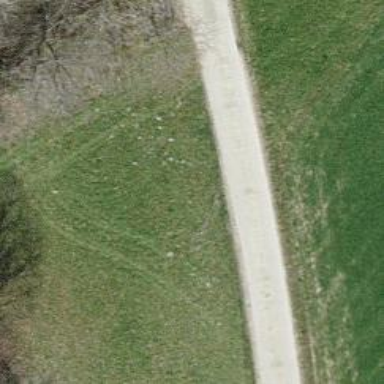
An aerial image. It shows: Unclassified road with concrete surface.